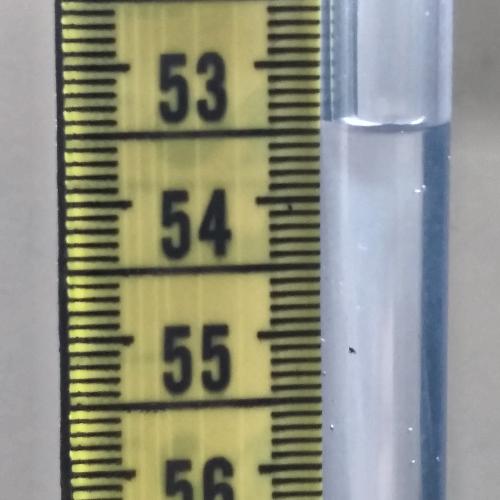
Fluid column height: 53.4 cm